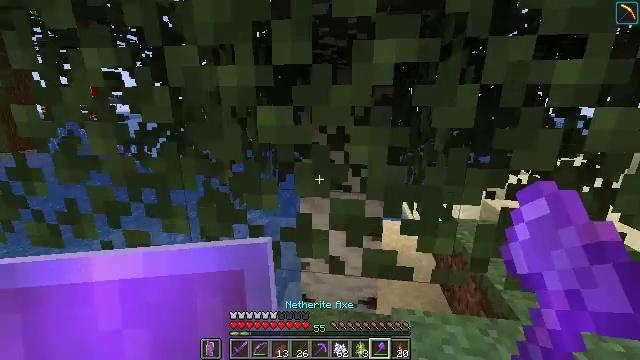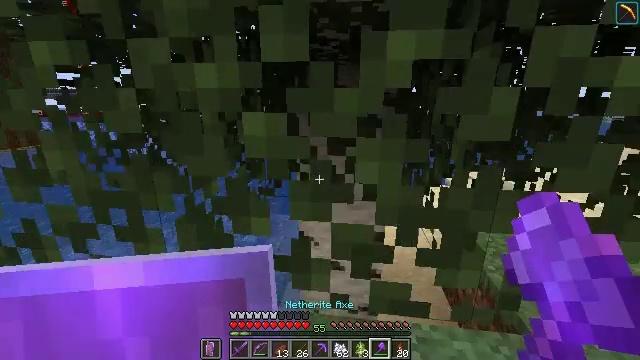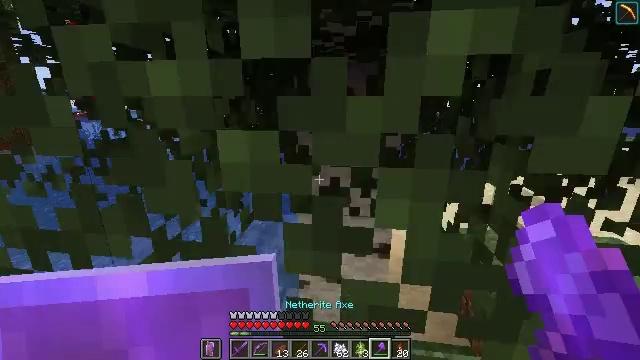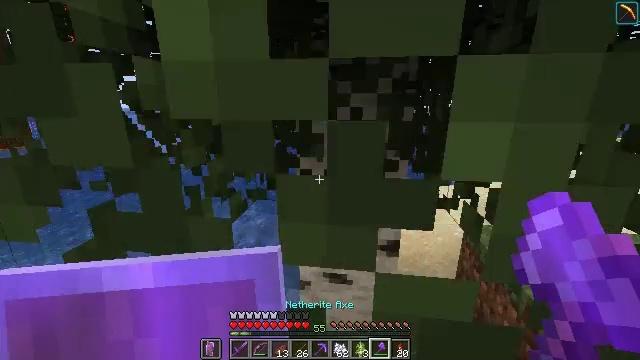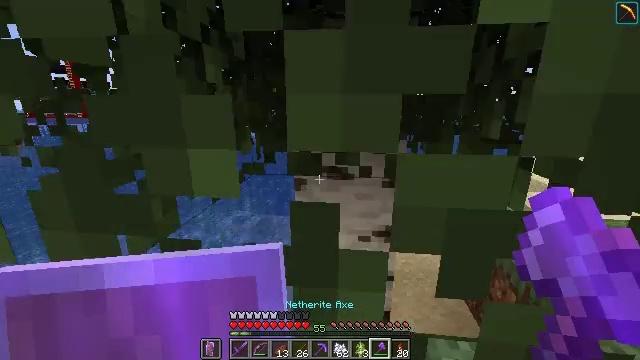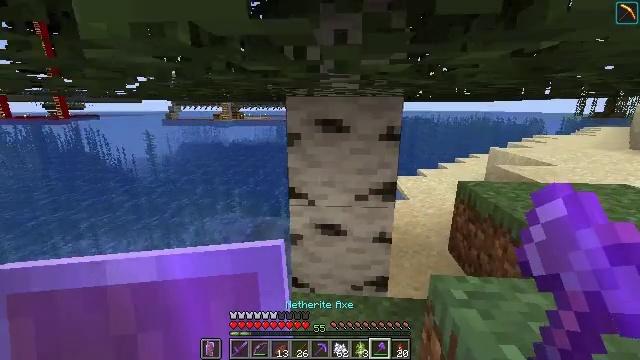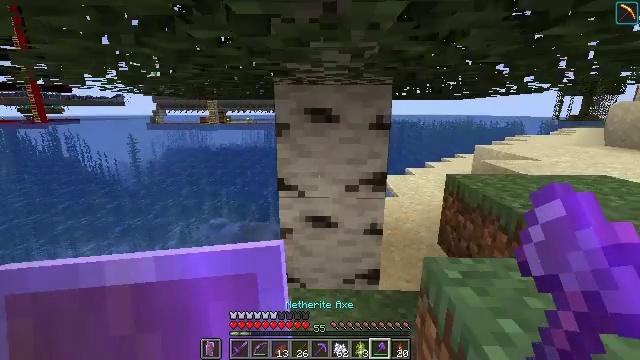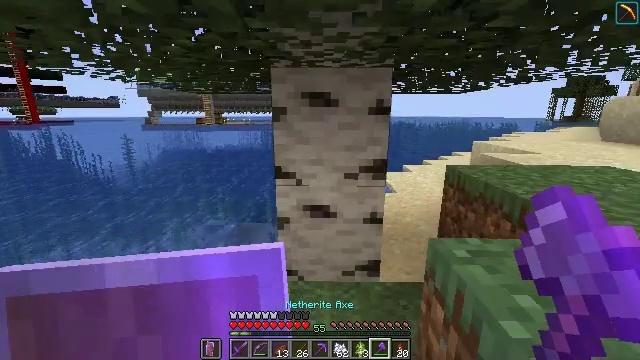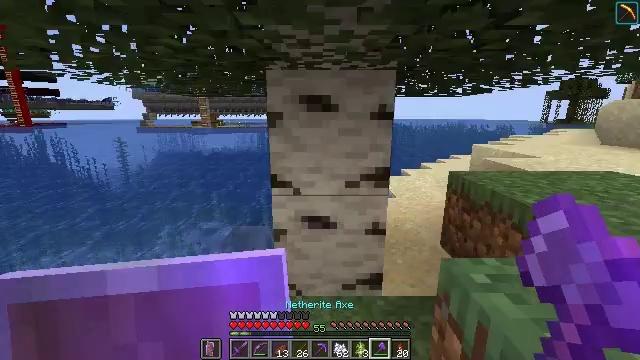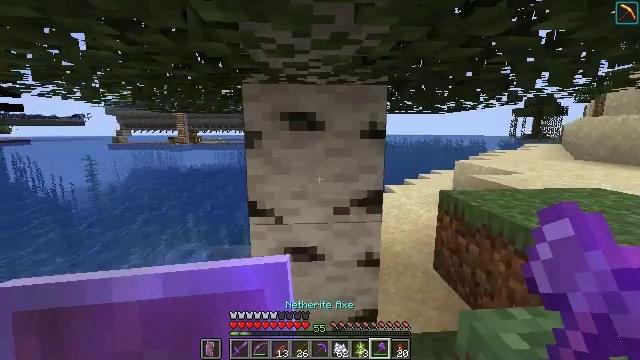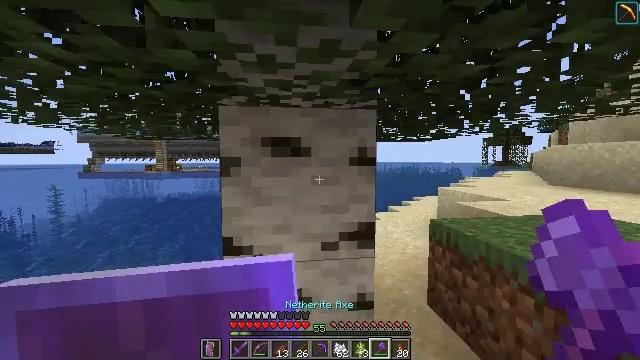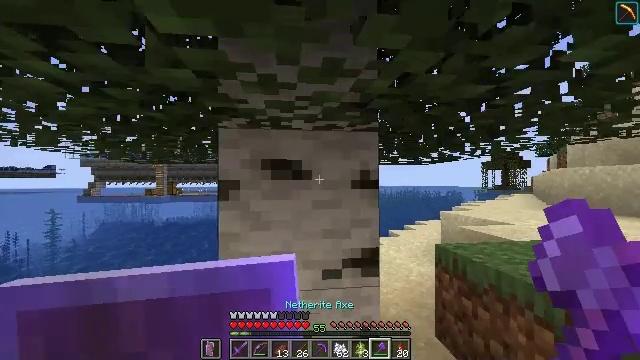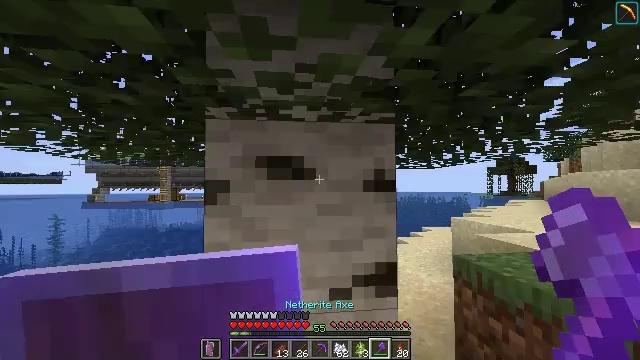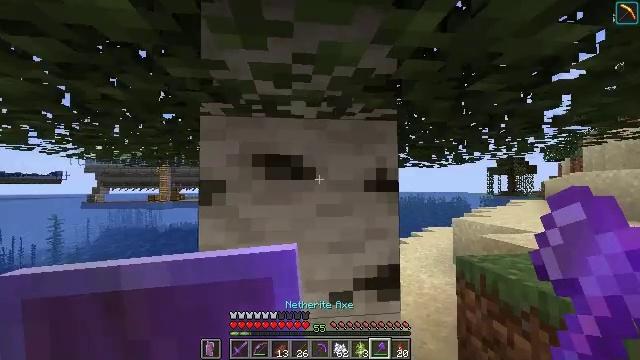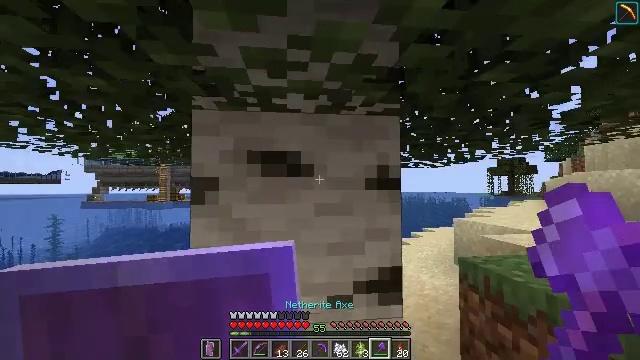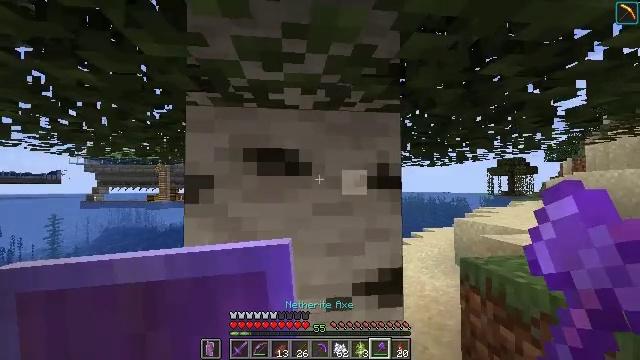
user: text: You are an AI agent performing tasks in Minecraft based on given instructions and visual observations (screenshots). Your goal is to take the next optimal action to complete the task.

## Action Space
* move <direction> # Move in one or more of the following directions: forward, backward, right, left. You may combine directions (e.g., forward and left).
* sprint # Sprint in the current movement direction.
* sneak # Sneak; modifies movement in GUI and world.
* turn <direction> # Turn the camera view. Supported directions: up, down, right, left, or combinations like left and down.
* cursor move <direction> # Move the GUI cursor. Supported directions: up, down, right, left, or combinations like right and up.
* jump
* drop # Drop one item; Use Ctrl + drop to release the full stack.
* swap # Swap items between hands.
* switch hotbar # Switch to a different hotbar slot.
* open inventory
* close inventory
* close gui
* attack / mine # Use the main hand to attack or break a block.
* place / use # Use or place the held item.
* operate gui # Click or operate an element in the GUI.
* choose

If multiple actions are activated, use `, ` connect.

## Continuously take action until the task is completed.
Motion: motion action
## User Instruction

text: Break the birch log in the forest.
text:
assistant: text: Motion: move forward
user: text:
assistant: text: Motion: move forward
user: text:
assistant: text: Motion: move forward
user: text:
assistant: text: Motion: move forward, turn right
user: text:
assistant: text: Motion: move forward, turn right
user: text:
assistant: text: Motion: move forward, turn right
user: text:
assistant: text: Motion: move forward
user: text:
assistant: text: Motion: move forward
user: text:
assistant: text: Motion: move forward, turn right and up
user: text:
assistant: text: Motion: move forward, turn right and up
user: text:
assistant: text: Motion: move forward, turn up
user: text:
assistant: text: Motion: turn up
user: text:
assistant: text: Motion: no_op
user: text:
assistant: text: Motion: no_op
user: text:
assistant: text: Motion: attack / mine
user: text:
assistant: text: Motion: attack / mine
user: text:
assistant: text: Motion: move forward, attack / mine
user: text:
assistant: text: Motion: move forward, attack / mine
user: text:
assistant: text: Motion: move forward, attack / mine
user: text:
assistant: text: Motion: move forward, turn down, attack / mine
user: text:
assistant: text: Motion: turn left and down
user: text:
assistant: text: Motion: no_op
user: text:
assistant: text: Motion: no_op
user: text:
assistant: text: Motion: no_op
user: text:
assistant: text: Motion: no_op
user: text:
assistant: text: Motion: attack / mine
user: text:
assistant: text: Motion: attack / mine
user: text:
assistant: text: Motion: turn down, attack / mine
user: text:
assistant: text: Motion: turn down, attack / mine
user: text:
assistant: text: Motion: turn down, attack / mine